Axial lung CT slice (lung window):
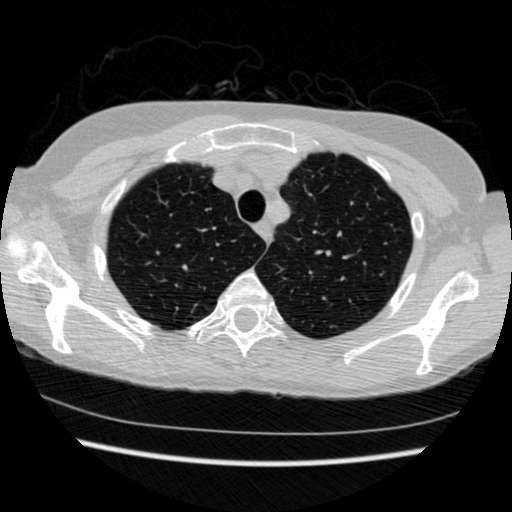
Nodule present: no